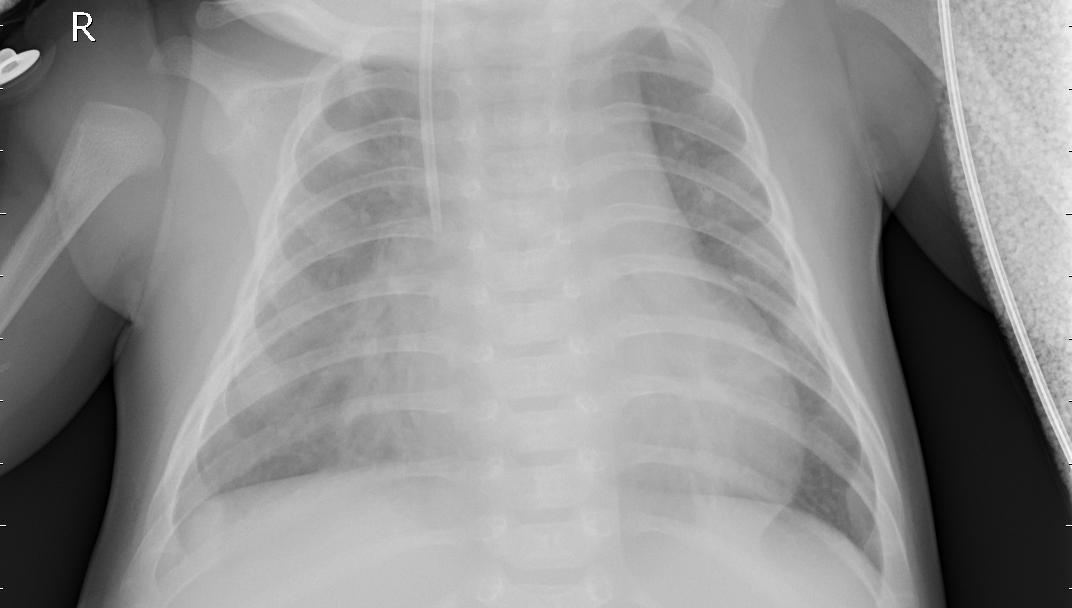
Diagnosis: PNEUMONIA